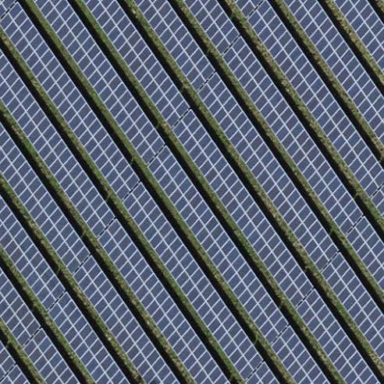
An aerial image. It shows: Solar photovoltaic panel generator.